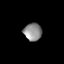
Tissue: lung
Cell type: Epithelial cells
Senescence score: 0.2048
Nuclear area (px): 308
Mean DAPI intensity: 143.049